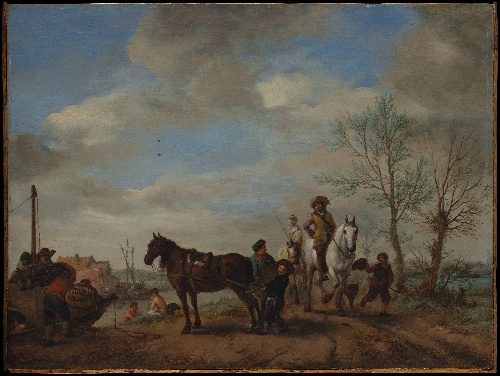
Title: A Man and a Woman on Horseback
Artist: Philips Wouwerman
Artist bio: Dutch, Haarlem 1619–1668 Haarlem
Date: ca. 1653–54
Object type: Painting
Classification: Paintings
Medium: Oil on wood
Dimensions: 12 1/8 x 16 1/4 in. (30.8 x 41.3 cm)
Department: European Paintings
Credit line: Purchase, Pfeiffer Fund, Joseph Pulitzer Bequest, and Gift of Dr. Ernest G. Stillman, by exchange, 1971
Accession year: 1971
Repository: Metropolitan Museum of Art, New York, NY
Tags: Horses|Men|Women|Boats